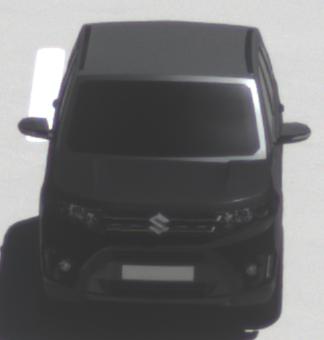
Make: Suzuki
Model: Vitara 1.6
Detailed model: Vitara (LY)
Model produced from: 2015/04
Model produced until: 2018/08
Doors: 5
Color: black
Road condition: dry road
Daytime: midday
Contrast: high contrast